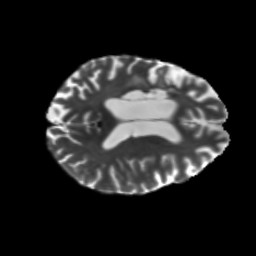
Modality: T2w
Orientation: axial
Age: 68
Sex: female
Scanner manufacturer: siemens
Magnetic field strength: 3 T
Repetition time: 5.47 s
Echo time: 0.0854 s